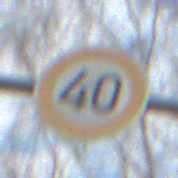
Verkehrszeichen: Geschwindigkeit40
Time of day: MorningAfternoon
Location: Outdoor (Nature)
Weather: PartlyCloudy
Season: Autumn
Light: Natural